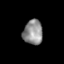
Tissue: skin
Cell type: Fibroblasts
Senescence score: 0.7367
Nuclear area (px): 470
Mean DAPI intensity: 142.679